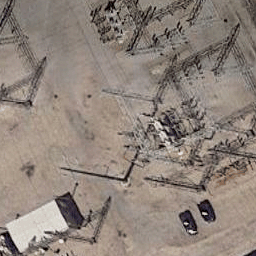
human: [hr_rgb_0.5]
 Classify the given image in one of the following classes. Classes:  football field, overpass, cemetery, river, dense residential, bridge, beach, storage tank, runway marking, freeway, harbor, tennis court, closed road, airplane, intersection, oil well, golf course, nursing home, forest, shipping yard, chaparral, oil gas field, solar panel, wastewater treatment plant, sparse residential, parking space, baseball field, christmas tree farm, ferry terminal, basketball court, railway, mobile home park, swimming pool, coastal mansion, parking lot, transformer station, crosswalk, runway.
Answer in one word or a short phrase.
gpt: transformer station